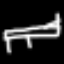
Label: bed